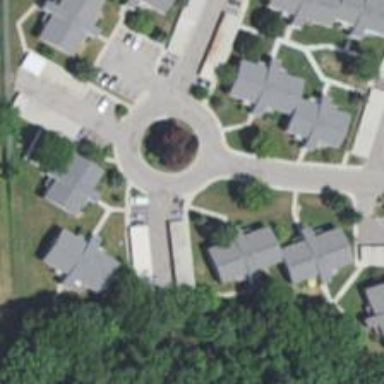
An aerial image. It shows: Living street.